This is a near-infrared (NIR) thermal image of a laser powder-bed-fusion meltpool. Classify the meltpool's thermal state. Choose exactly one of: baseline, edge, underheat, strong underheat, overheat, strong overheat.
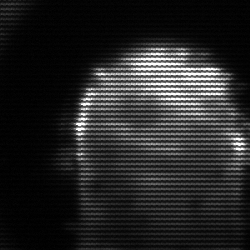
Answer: baseline